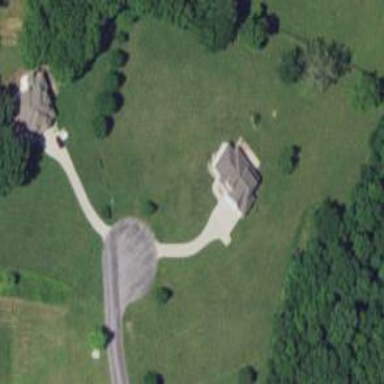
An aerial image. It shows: Driveway leading to service road.